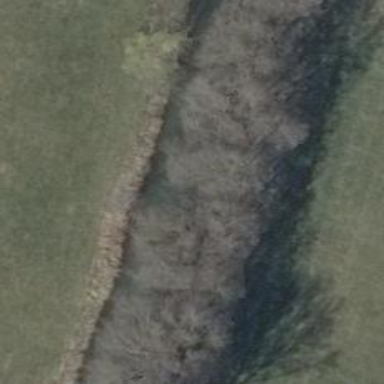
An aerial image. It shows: Row of deciduous broadleaved trees.